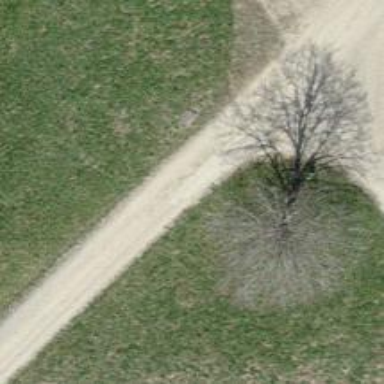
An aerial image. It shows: Beautiful tree in nature.